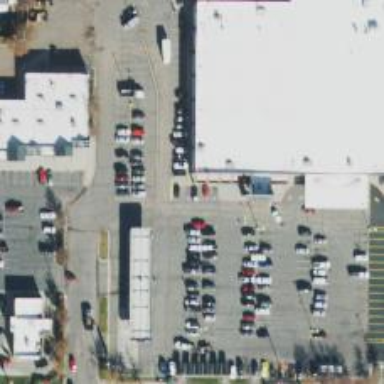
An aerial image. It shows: Parking space is available.